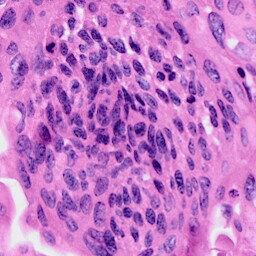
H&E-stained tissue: Cervix